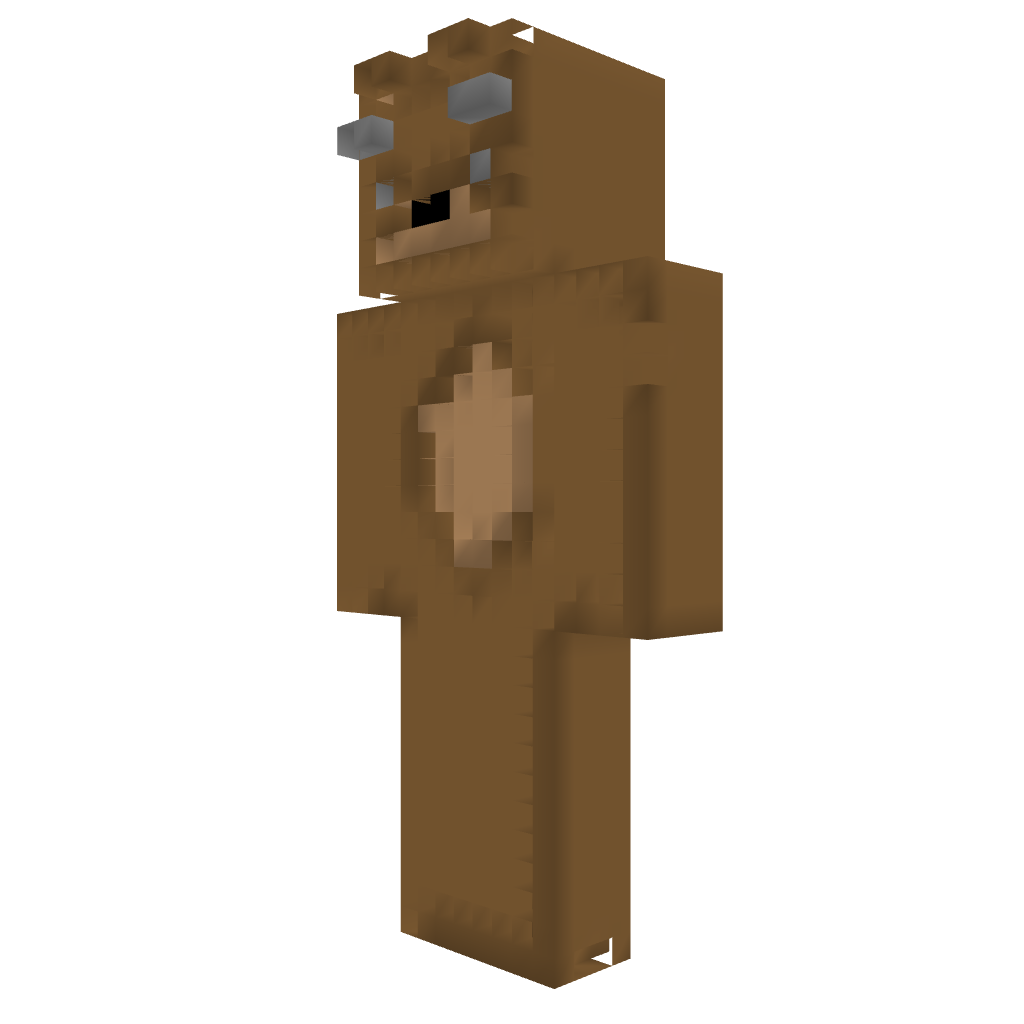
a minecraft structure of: Mr.Bear high quality